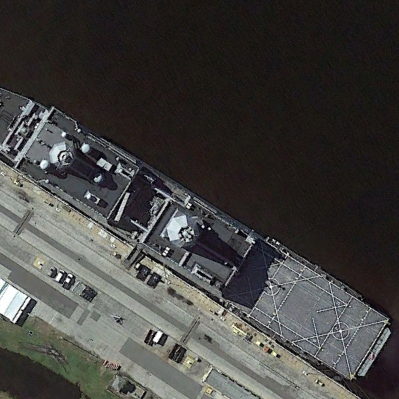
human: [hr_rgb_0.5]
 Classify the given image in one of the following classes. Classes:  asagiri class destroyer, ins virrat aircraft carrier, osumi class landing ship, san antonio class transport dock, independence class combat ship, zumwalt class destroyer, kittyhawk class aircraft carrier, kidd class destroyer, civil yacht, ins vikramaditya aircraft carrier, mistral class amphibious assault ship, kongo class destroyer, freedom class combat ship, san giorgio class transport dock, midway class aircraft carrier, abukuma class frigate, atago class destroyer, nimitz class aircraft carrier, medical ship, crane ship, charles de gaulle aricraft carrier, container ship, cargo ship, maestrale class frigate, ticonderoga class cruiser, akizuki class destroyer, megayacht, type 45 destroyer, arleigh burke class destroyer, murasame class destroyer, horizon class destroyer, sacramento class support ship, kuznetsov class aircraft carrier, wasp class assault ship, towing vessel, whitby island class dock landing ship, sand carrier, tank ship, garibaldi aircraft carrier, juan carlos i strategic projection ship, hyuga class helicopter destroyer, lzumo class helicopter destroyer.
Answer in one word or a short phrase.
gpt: San Antonio class transport dock